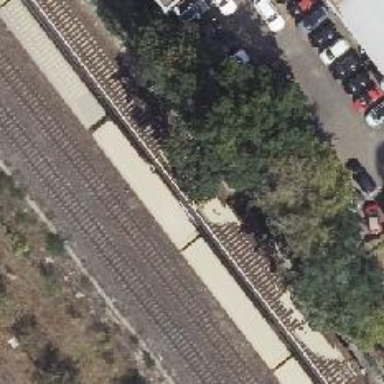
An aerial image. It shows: Railway track.